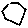
Label: hexagon